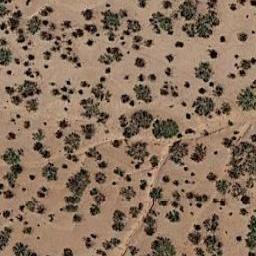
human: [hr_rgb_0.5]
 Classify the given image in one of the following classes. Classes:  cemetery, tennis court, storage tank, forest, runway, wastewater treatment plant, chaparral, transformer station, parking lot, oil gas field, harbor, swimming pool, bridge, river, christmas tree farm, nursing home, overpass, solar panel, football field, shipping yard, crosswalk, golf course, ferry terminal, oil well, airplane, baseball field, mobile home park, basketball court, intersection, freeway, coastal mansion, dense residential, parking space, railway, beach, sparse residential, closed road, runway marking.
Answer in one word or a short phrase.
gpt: chaparral